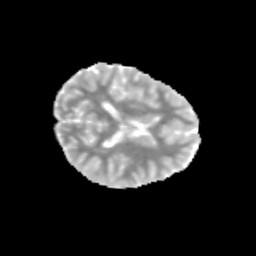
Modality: MD
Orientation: axial
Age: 11
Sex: female
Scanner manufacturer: siemens
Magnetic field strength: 3 T
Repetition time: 3.8 s
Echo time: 0.07 s